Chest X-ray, PA view. Patient: 47 years old, sex M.
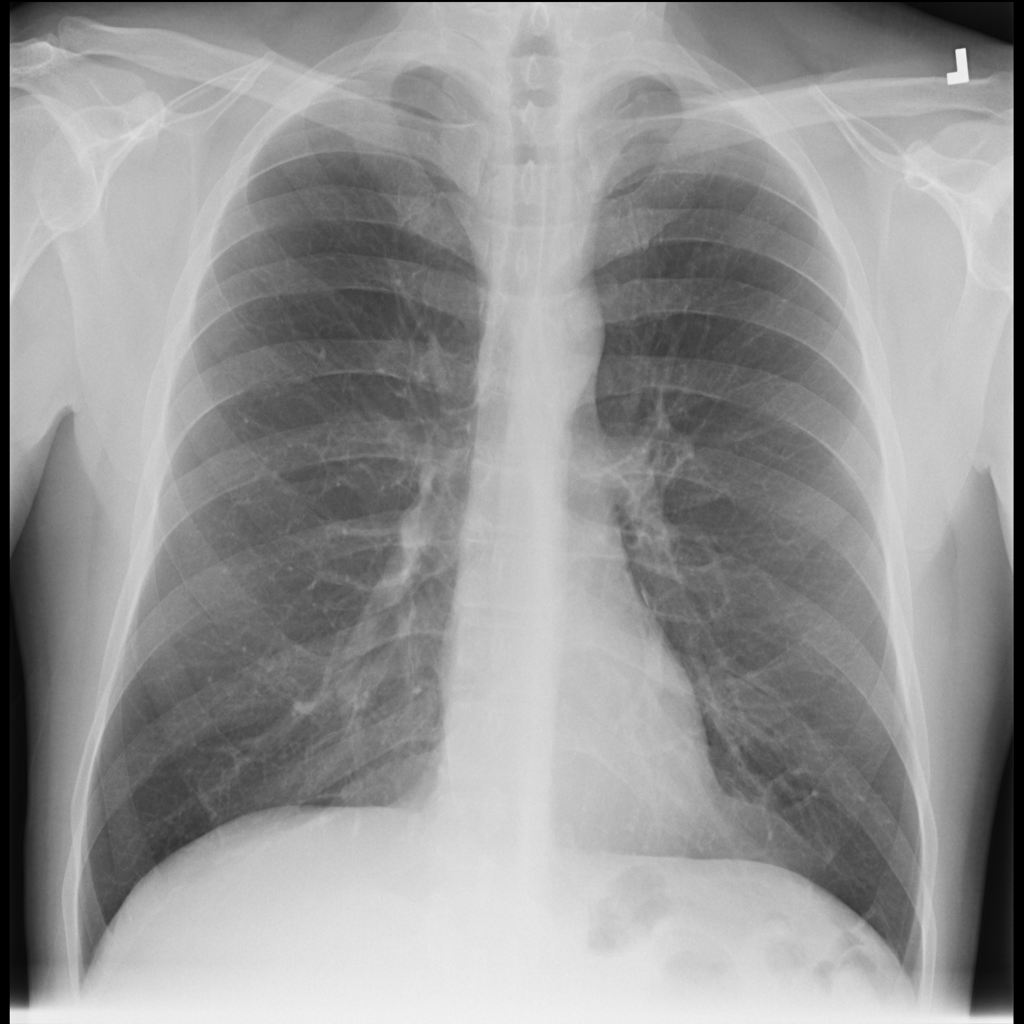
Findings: Atelectasis